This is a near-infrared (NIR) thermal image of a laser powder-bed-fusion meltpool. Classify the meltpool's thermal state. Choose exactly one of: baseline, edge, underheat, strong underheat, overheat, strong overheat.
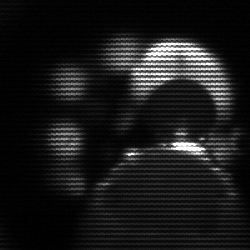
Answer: edge